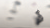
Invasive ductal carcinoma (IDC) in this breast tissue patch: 0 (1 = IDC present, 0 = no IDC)